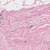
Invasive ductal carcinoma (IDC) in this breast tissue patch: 0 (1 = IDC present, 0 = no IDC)